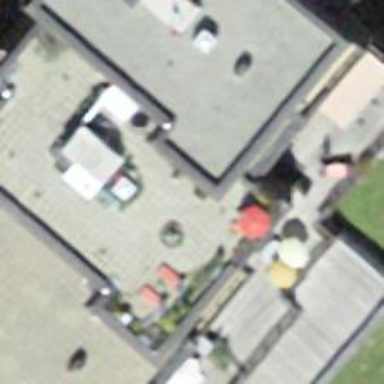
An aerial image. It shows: Lively nightclub.